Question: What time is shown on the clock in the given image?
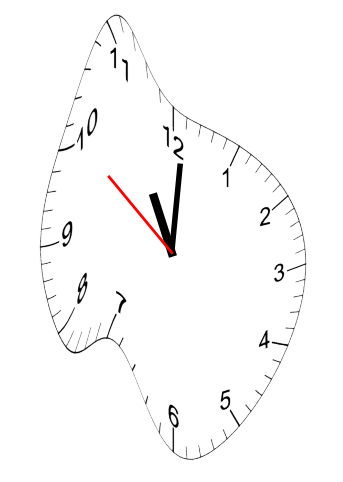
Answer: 11:00:51